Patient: sex F, age 26
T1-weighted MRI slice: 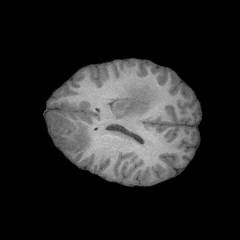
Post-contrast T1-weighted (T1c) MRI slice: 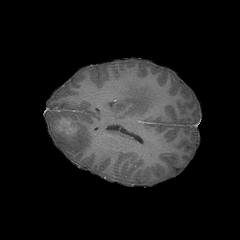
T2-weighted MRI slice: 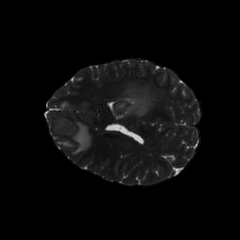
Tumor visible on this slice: yes
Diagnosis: Glioblastoma, IDH-wildtype
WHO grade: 4